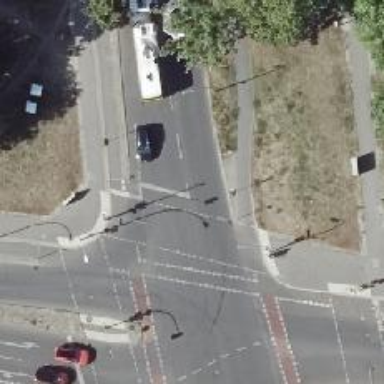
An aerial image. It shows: Road with traffic signals.